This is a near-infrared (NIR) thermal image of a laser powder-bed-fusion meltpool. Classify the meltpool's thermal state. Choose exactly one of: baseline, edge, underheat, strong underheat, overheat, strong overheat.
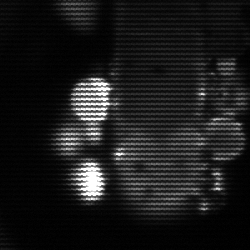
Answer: strong underheat